Field crop: maize
Growth stage: 2
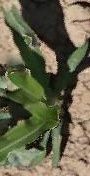
Species: maize